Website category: university
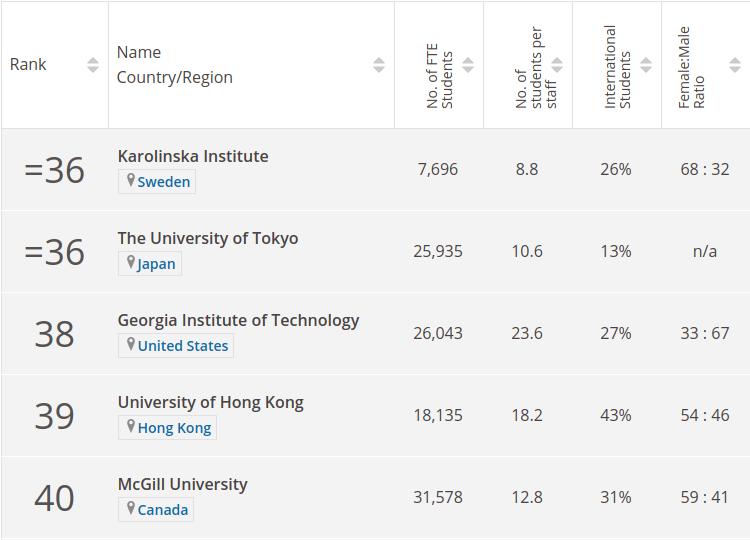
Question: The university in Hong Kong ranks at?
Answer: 39

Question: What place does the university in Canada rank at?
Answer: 40

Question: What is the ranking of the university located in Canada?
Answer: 40

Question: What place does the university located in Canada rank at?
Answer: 40

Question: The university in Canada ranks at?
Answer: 40

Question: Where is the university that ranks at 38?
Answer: United States

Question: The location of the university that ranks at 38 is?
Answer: United States

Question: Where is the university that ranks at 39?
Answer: Hong Kong

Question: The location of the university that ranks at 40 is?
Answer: Canada